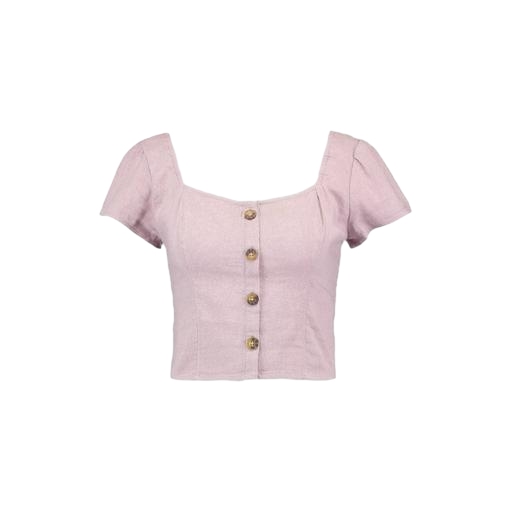
pink lavander shirt, pink scoop-neck crop top, short-sleeve top only macy, white background